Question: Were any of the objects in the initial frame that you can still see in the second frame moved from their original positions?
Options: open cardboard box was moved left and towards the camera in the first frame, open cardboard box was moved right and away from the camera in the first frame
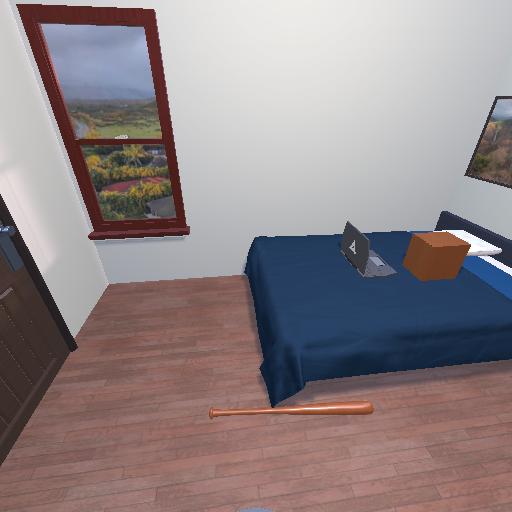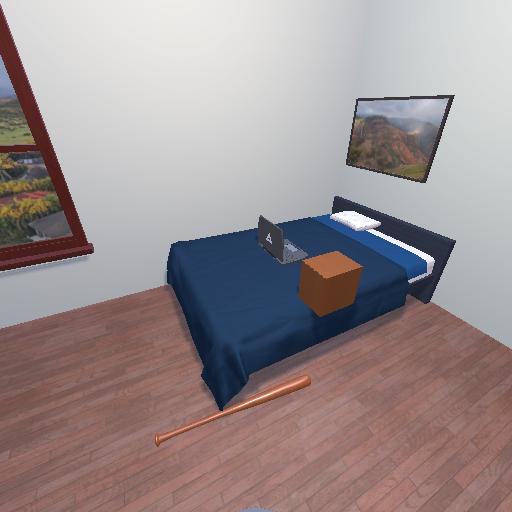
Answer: open cardboard box was moved left and towards the camera in the first frame